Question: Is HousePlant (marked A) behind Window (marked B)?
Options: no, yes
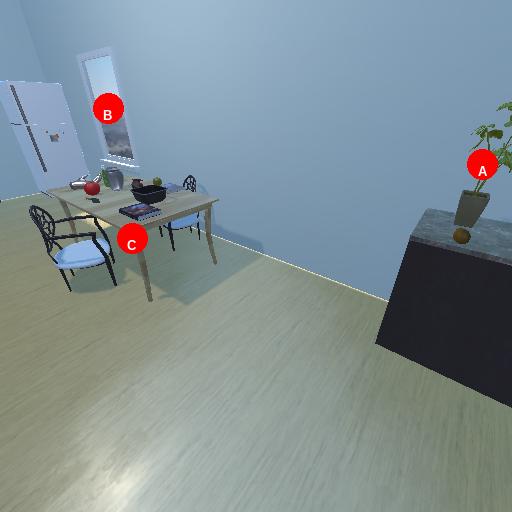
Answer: no